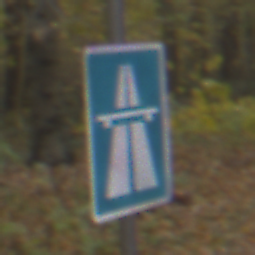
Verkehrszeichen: Autobahn
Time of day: MorningAfternoon
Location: Outdoor (Nature)
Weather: Overcast
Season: Autumn
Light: Natural